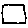
Label: square